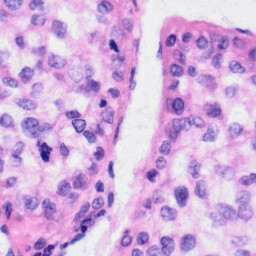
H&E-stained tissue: Liver